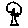
Label: tree